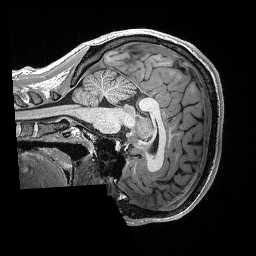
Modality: T1w
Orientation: sagittal
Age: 27
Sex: male
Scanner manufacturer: siemens
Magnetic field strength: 3 T
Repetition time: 2.3 s
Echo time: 0.00298 s